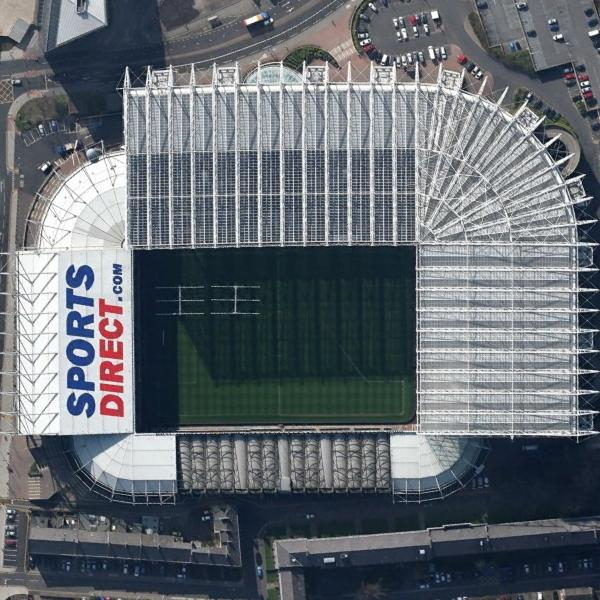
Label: Stadium